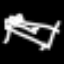
Label: bed